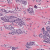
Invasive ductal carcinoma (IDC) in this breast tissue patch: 1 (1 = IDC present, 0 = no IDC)